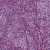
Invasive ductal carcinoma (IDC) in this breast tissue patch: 1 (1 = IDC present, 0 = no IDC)